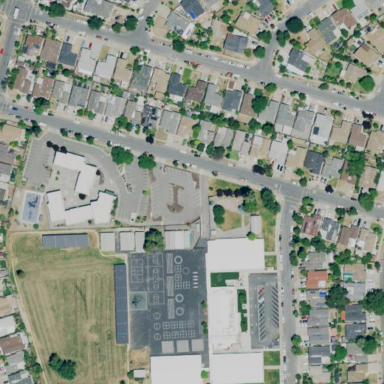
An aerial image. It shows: School.